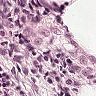
Metastatic tissue present: no